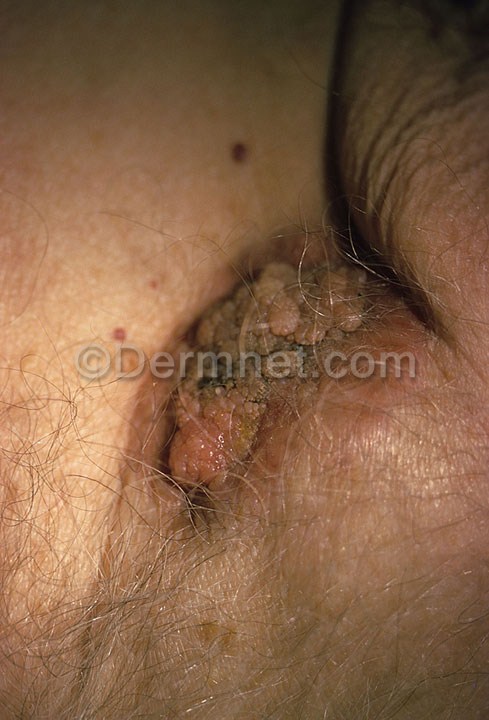
Disease: Actinic Keratosis Basal Cell Carcinoma and other Malignant Lesions